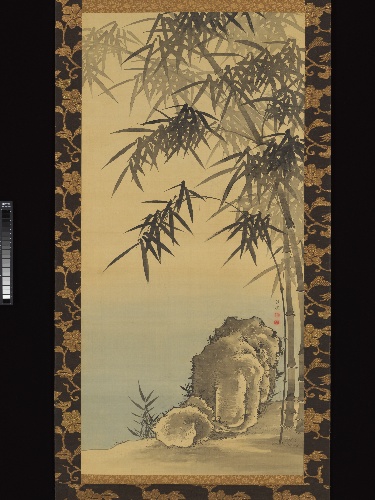
Title: 柳沢淇園筆　竹石図|Rock and Bamboo
Artist: Yanagisawa Kien
Artist bio: Japanese, 1704–1758
Date: 18th century
Object type: Hanging scroll
Classification: Paintings
Medium: Hanging scroll; ink and color on silk
Culture: Japan
Period: Edo period (1615–1868)
Dimensions: Image: 44 5/16 × 21 1/4 in. (112.6 × 54 cm)
Overall with mounting: 79 1/8 × 26 9/16 in. (201 × 67.5 cm)
Overall with knobs: 79 1/8 × 28 11/16 in. (201 × 72.9 cm)
Department: Asian Art
Credit line: Mary and Cheney Cowles Collection, Gift of Mary and Cheney Cowles, 2018
Accession year: 2018
Repository: Metropolitan Museum of Art, New York, NY
Tags: Bamboo